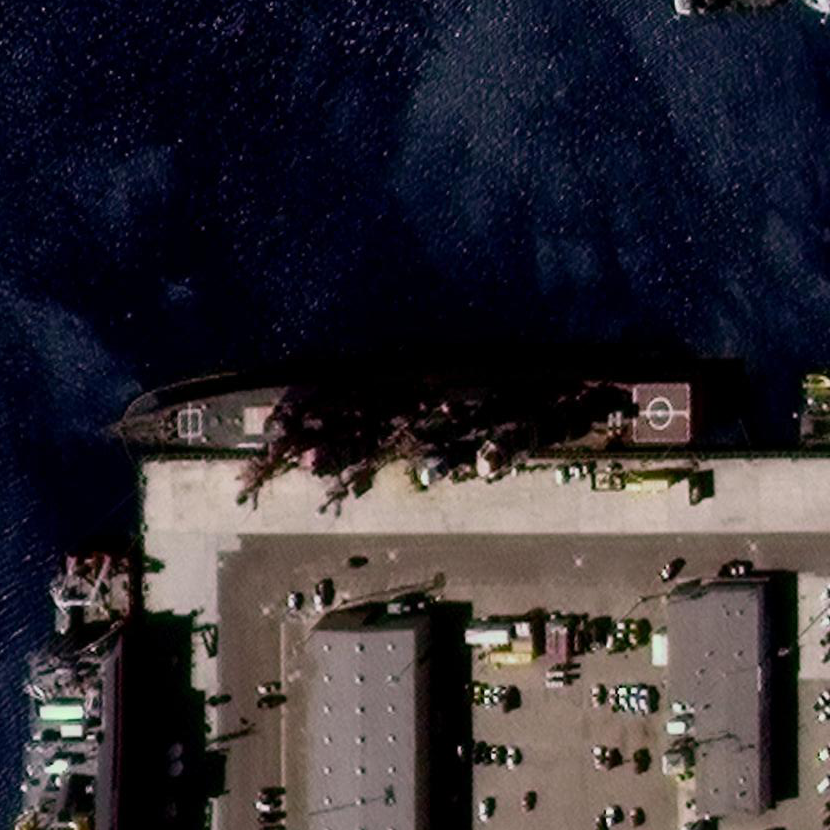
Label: cruiser